Sex: M
Age: 66
Scanner: Avanto
Primary tumour origin: Non-Small Cell Lung Cancer
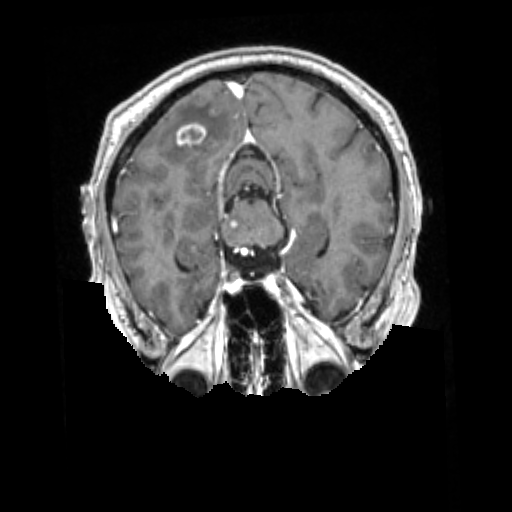
Segmented lesion volume (cc): 2.065
Number of lesion components: 3